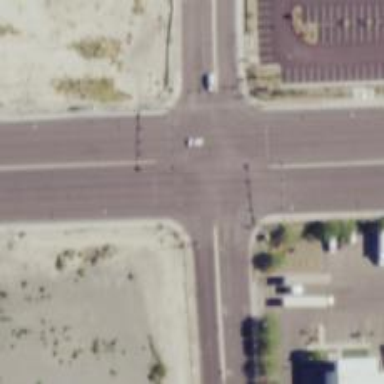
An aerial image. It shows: Solid stop line on the road marking.